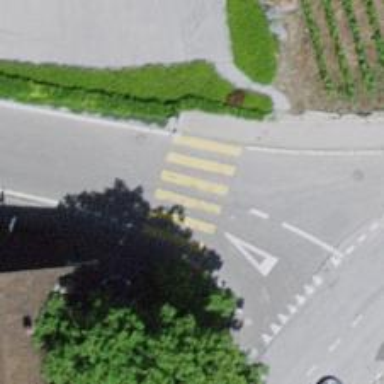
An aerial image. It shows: Zebra crossing on the road.